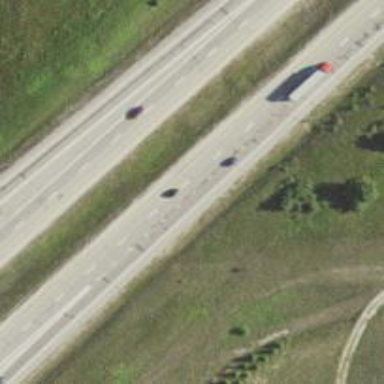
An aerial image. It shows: Motorway.